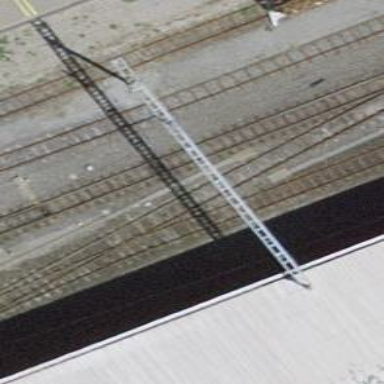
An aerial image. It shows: Narrow-gauge railway track with electrified contact line. The railway has one track.